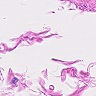
Metastatic tissue present: no